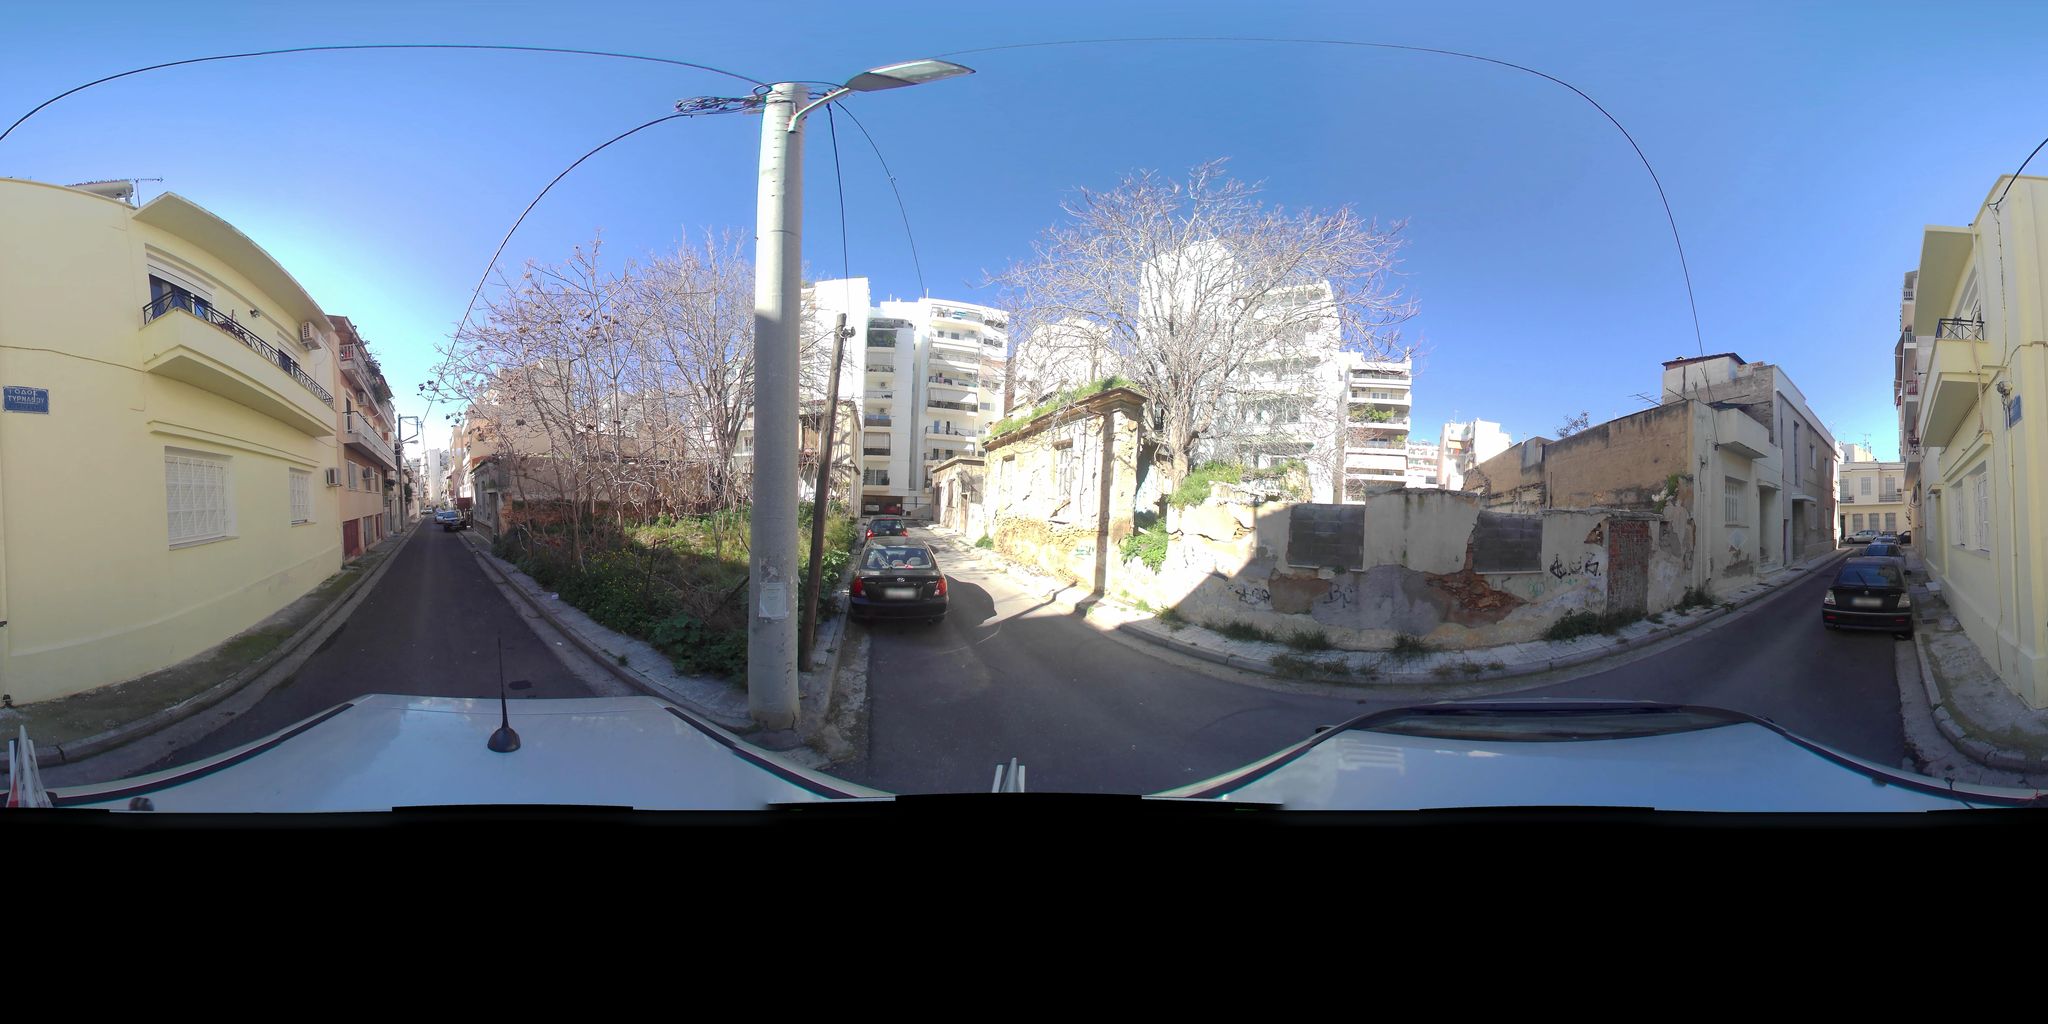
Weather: snowy
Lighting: day
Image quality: good
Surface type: cycling surface
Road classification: residential
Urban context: urban centre
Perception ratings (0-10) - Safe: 0.55, Lively: 5.66, Beautiful: 6.06, Boring: 7.02, Depressing: 5.89, Wealthy: 1.28